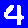
Digit: 4